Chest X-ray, PA view. Patient: 64 years old, sex F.
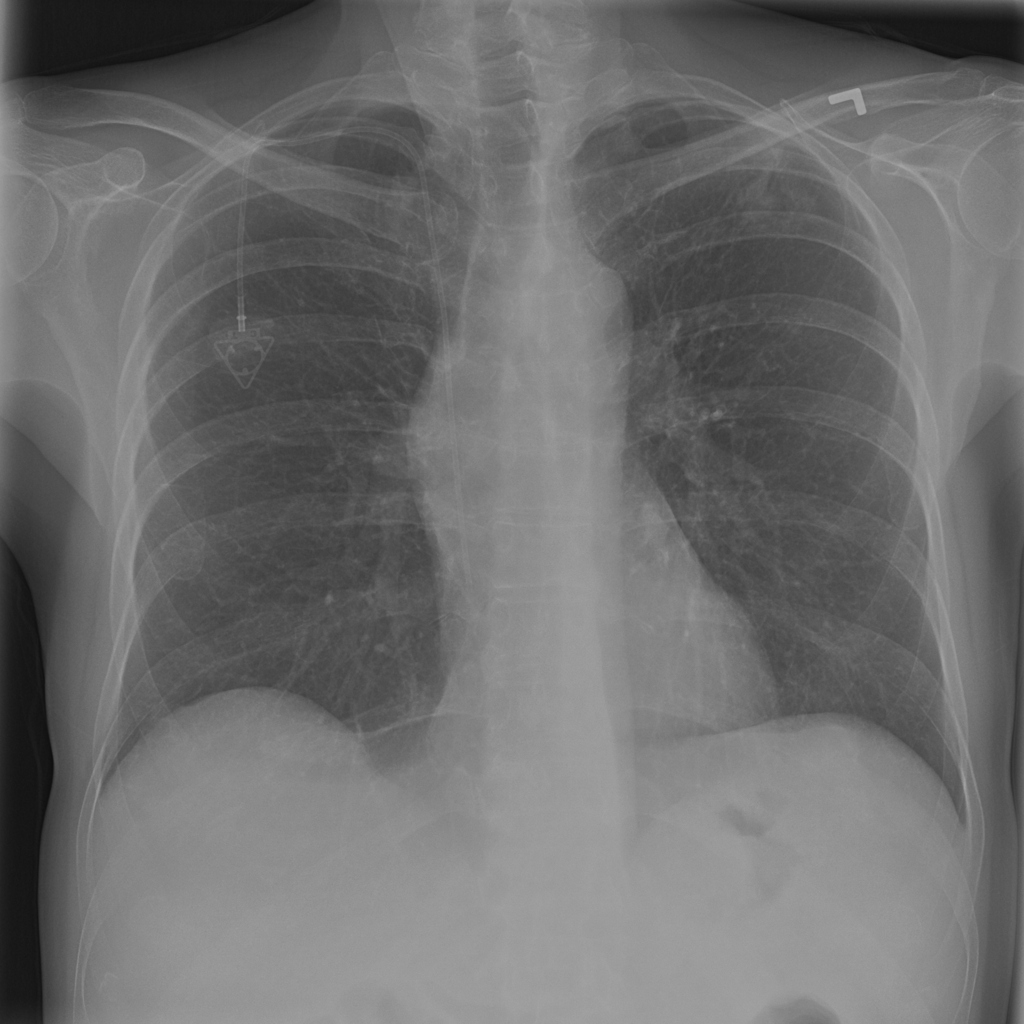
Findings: No Finding